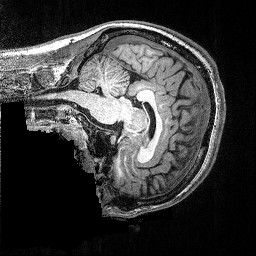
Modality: T1w
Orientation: sagittal
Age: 22
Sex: male
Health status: healthy
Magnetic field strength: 3 T
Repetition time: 2.53 s
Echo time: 0.00331 s